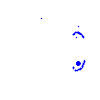
Particle: electron